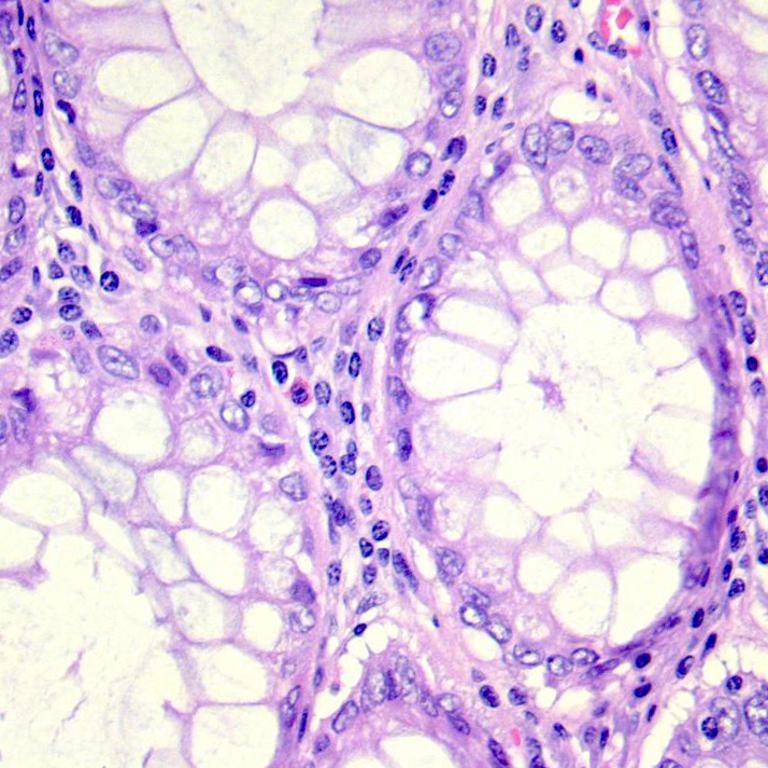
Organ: colon
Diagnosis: benign